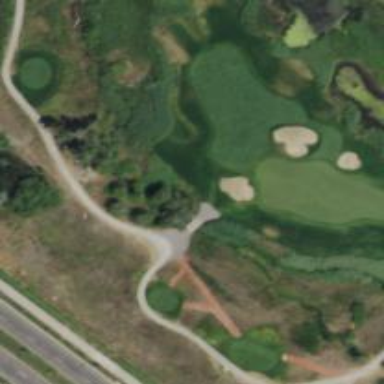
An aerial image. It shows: Path bridge on golf course.